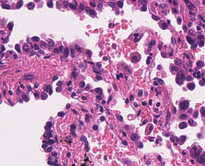
Tumor epithelial tissue: yes
Tumor-associated stroma tissue: yes
Normal tissue: no